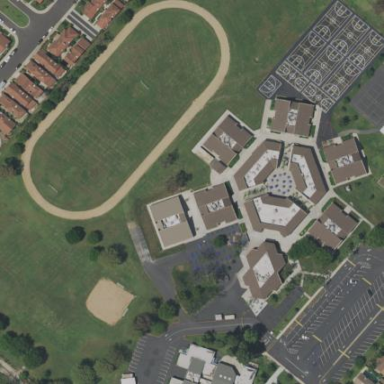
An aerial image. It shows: School.